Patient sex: M
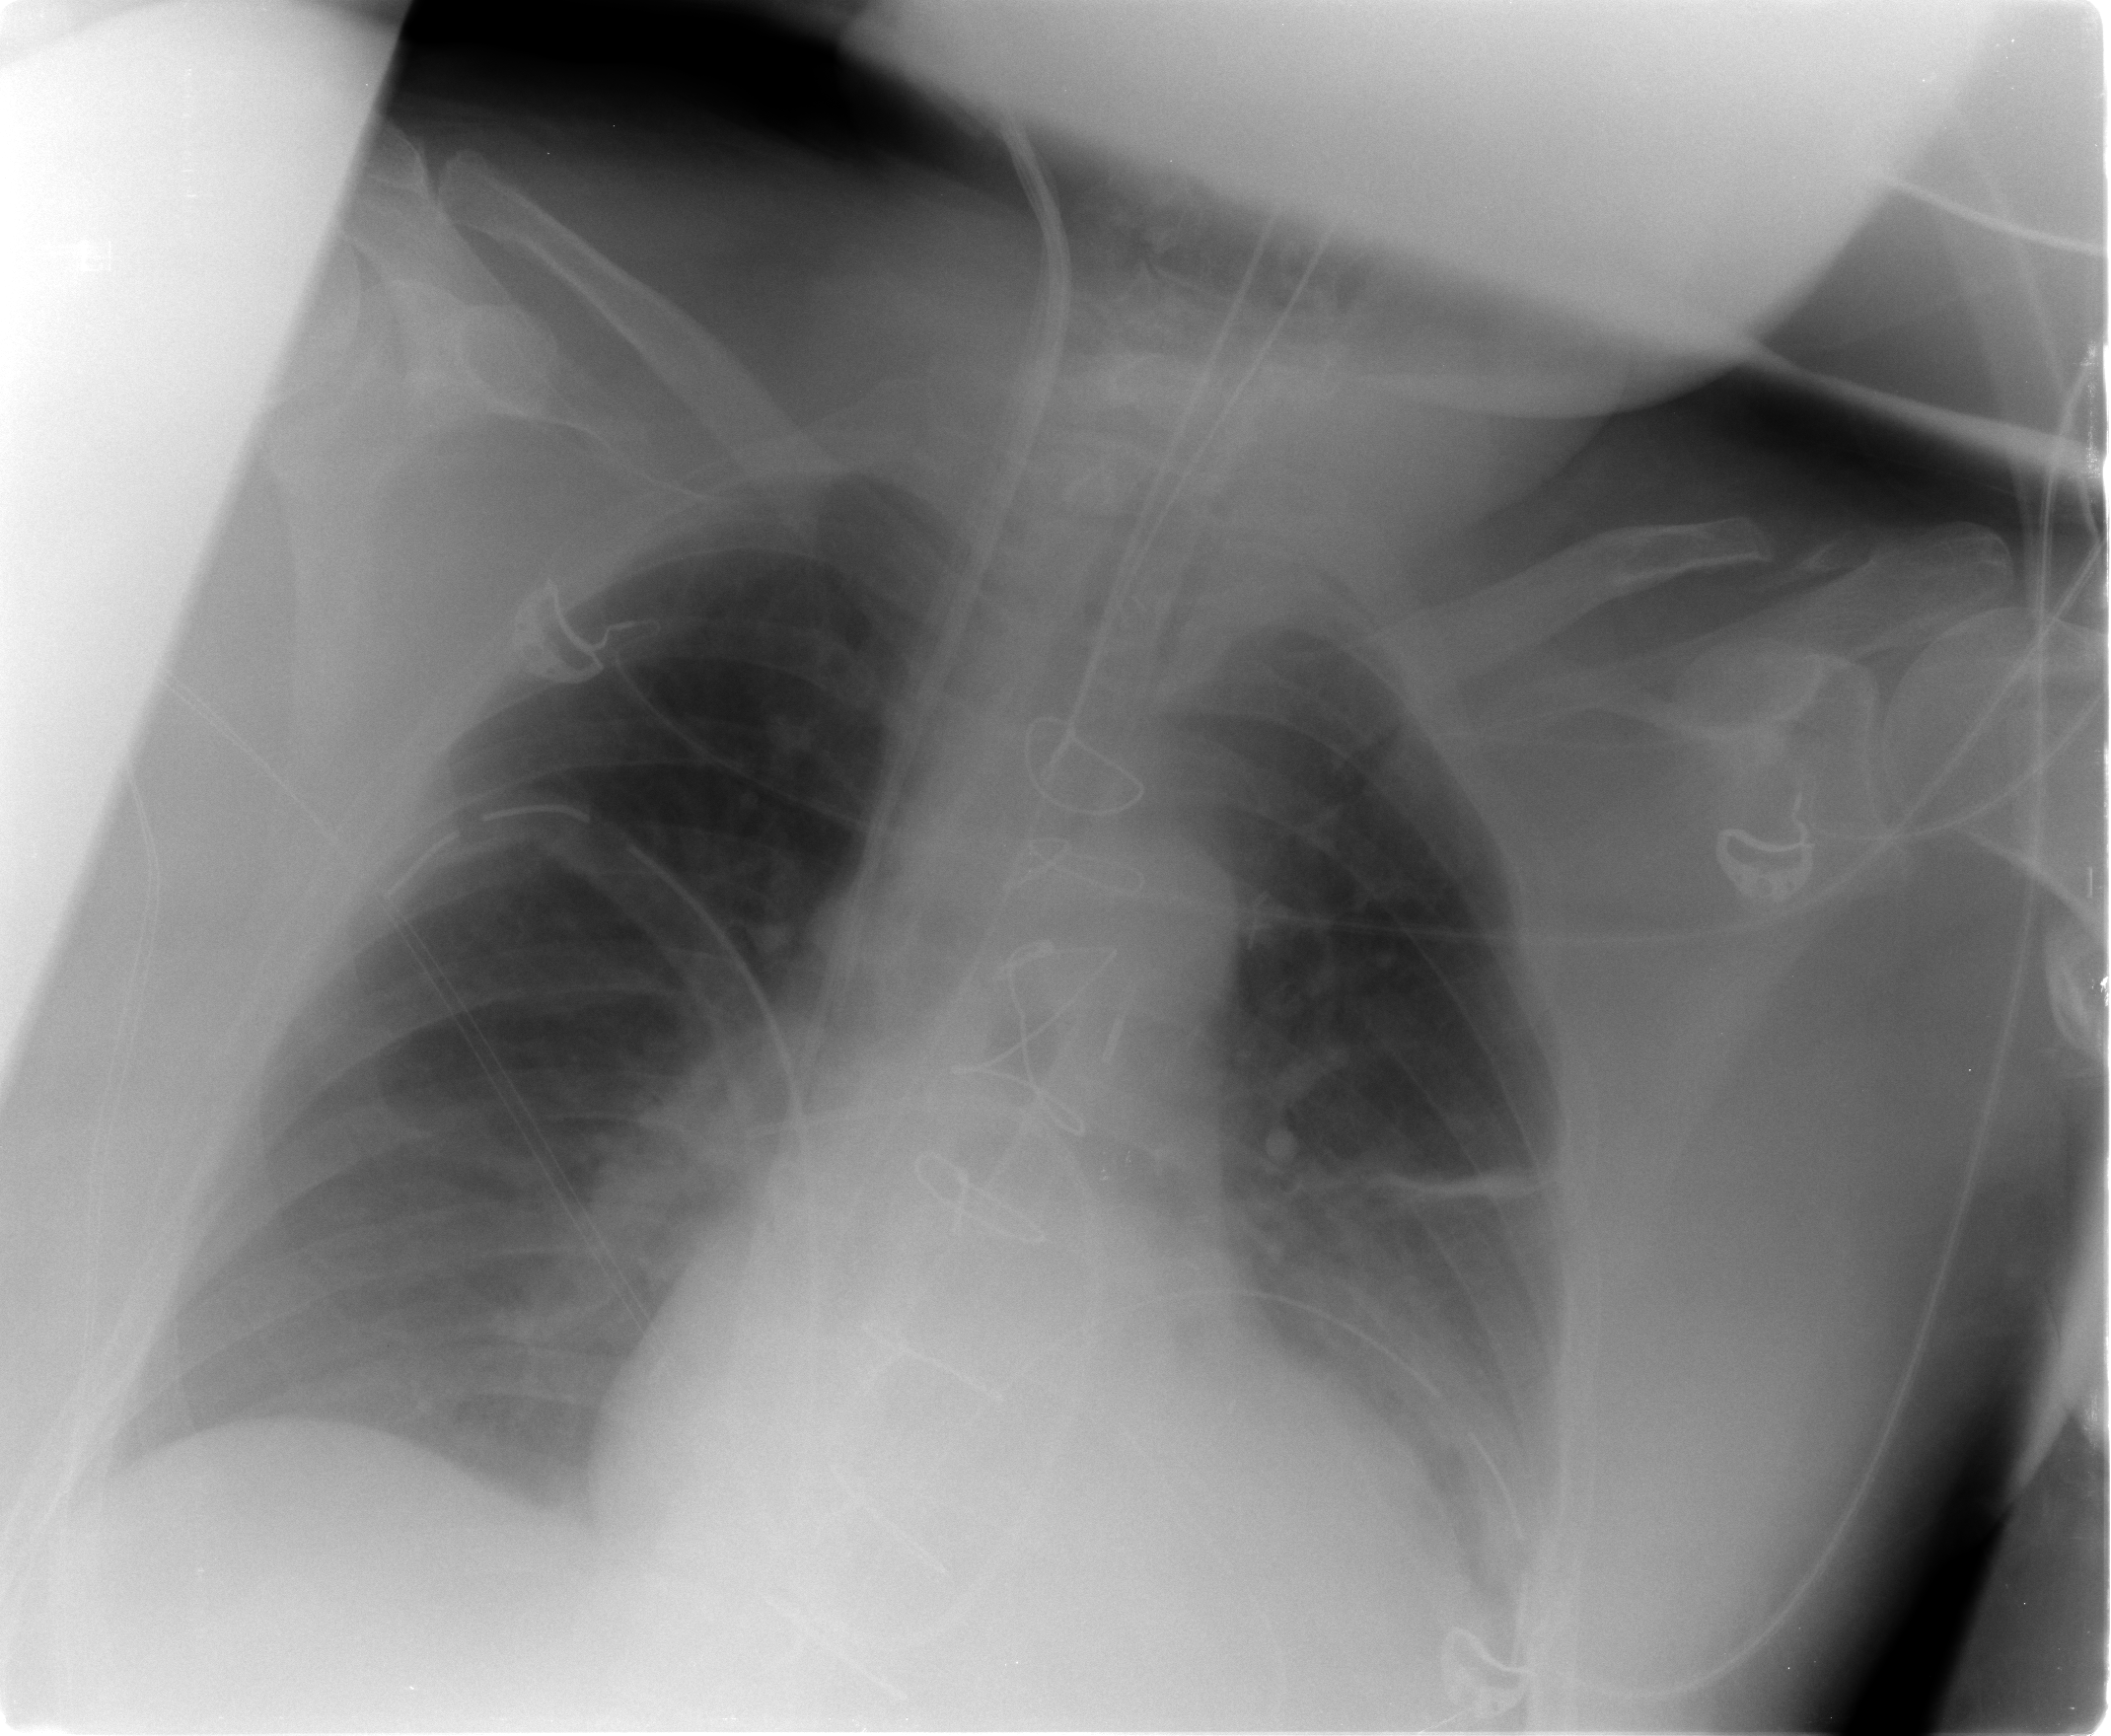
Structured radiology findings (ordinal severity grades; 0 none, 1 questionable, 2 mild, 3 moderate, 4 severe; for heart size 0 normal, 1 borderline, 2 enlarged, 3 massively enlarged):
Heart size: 0
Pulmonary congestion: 2
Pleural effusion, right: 0
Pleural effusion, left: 2
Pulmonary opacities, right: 0
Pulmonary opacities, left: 0
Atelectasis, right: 0
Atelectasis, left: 2